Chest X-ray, PA view. Patient: 14 years old, sex M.
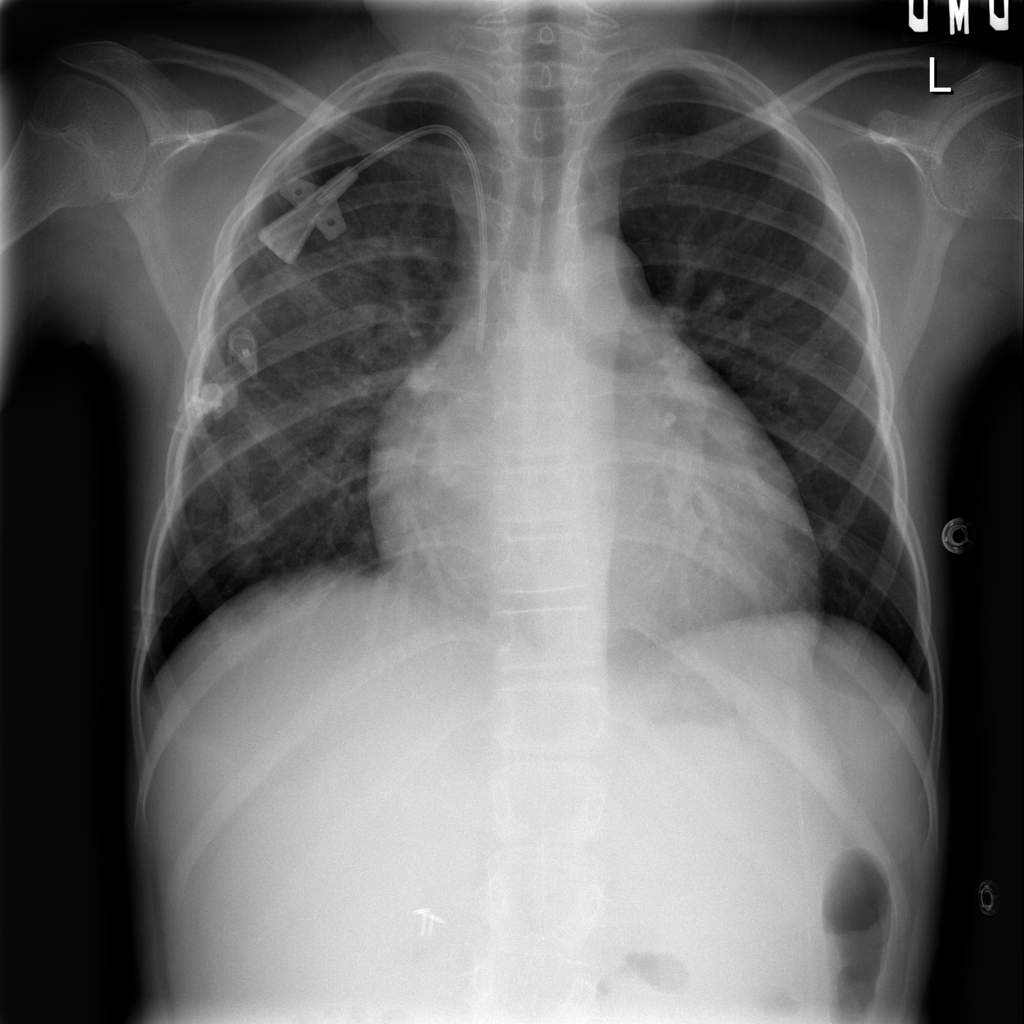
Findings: Cardiomegaly, Edema